Field crop: maize
Growth stage: 1
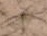
Species: salsola